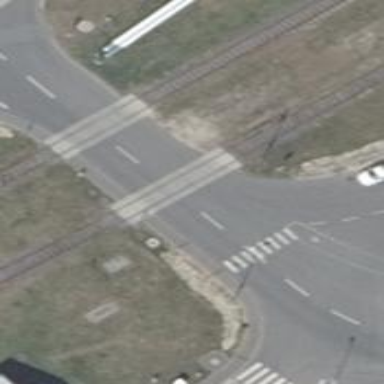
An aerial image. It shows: Level crossing along the railway.